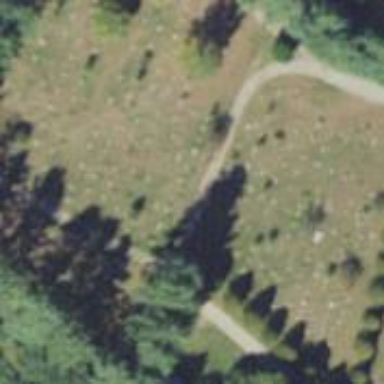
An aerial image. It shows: Cemetery.